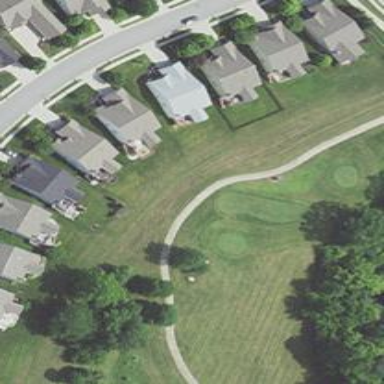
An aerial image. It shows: Asphalt path that serves as road and golf path.